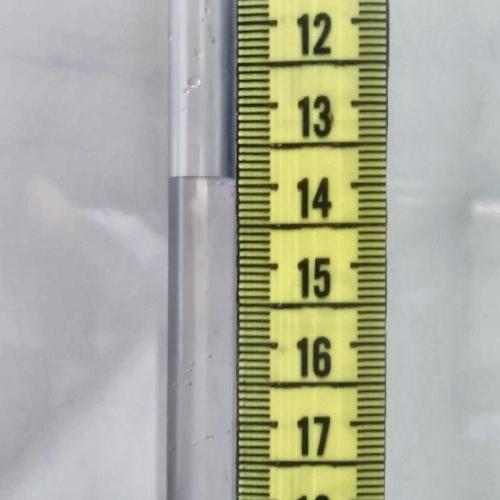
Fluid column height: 13.9 cm